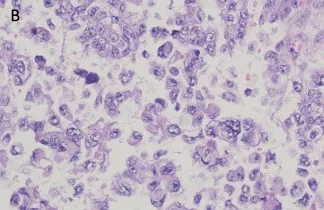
Hematoxylin and eosin (H&E) staining and immunohistochemical analyses of the resected tumor. (B) Epithelioid tumor cells are oval or polygonal, with clear or granular eosinophilic cytoplasm. Nucleoli are prominent in the vesicular nuclei. Increased mitotic activity and dysplasia are observed (x20).
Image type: pathology (fish)